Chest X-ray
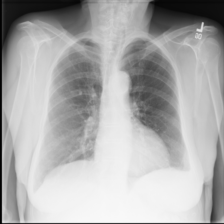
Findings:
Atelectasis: positive
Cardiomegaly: negative
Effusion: negative
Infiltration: negative
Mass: negative
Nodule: negative
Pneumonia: negative
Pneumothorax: negative
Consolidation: negative
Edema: negative
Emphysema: negative
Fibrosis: negative
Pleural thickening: negative
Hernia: negative